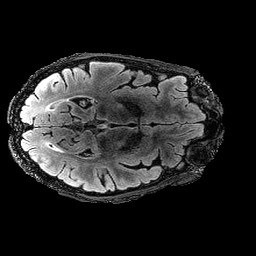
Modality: FLAIR
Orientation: axial
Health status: ill
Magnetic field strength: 3 T